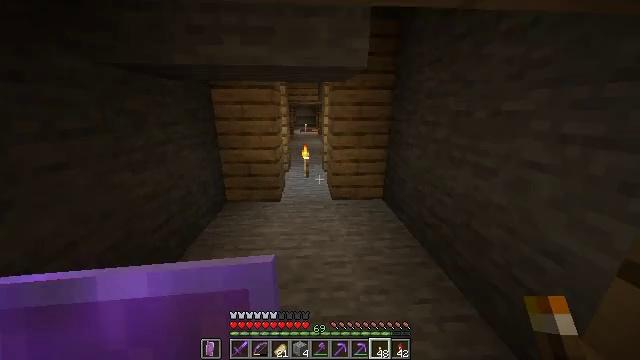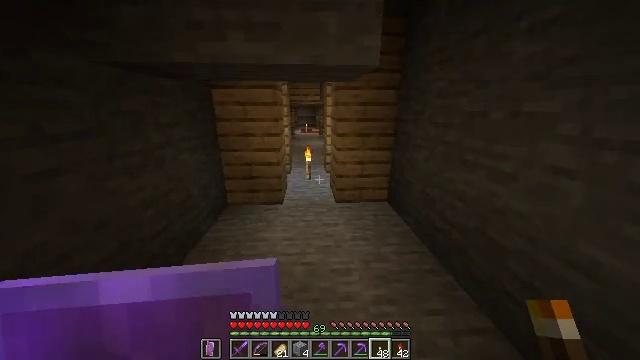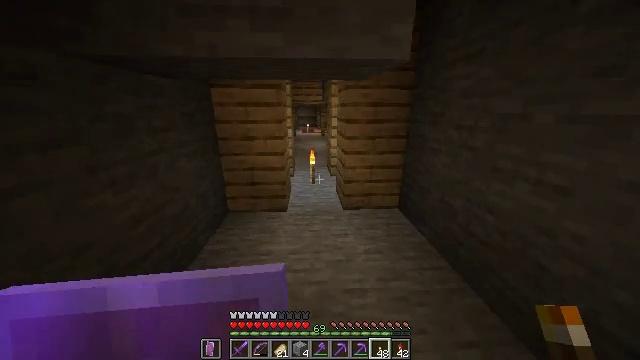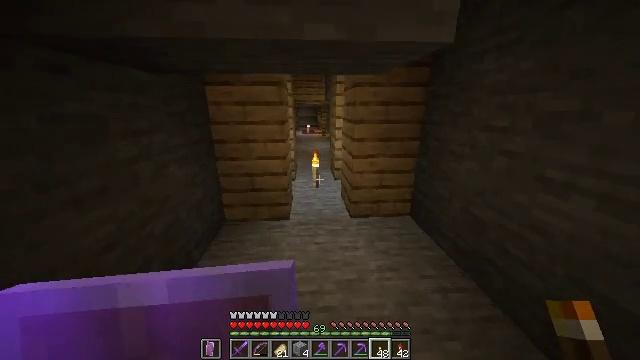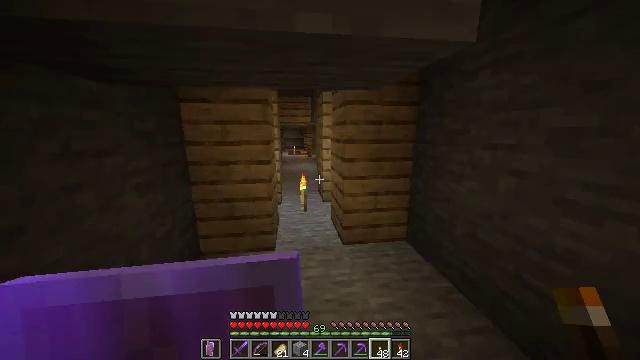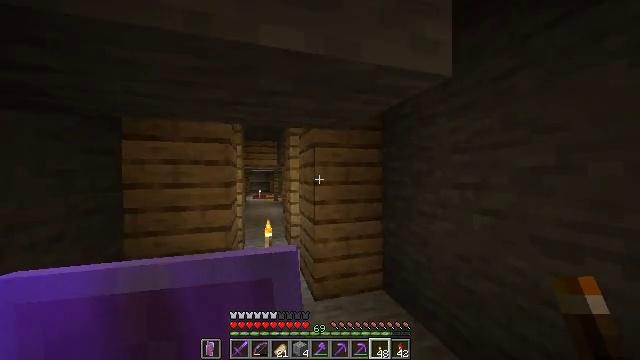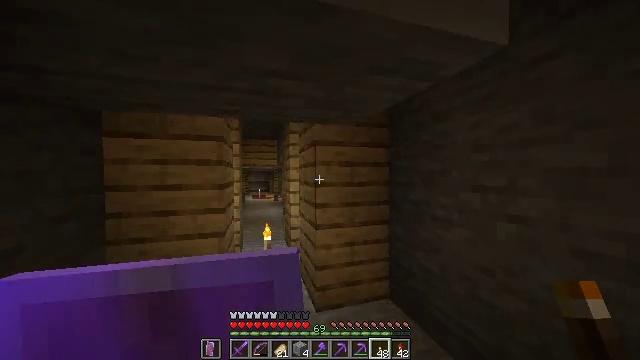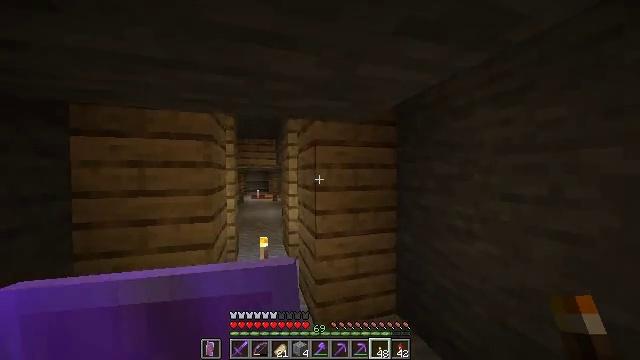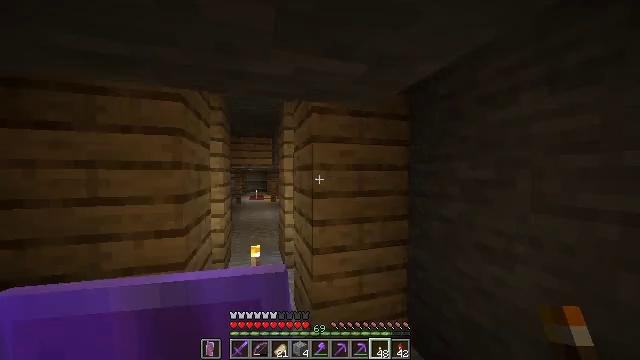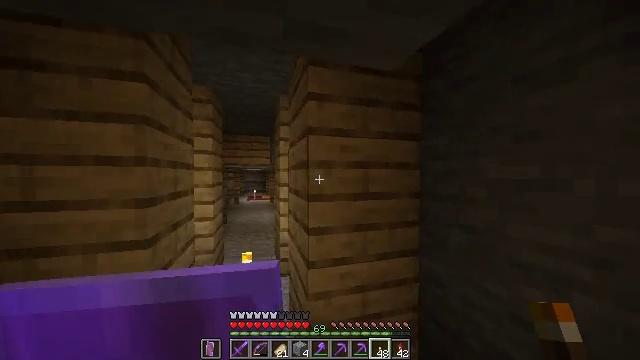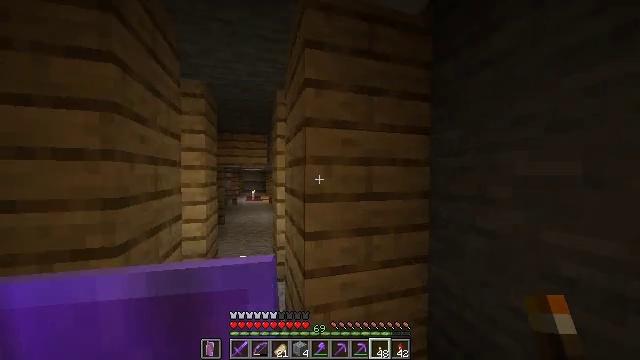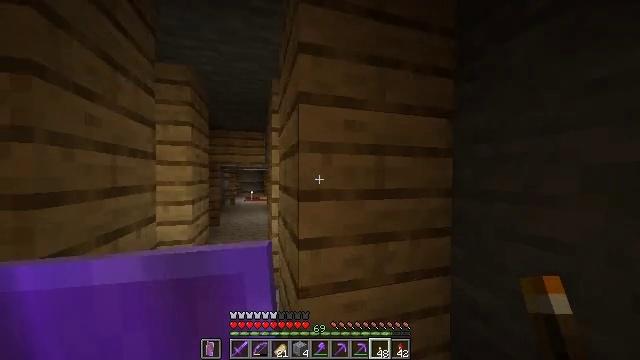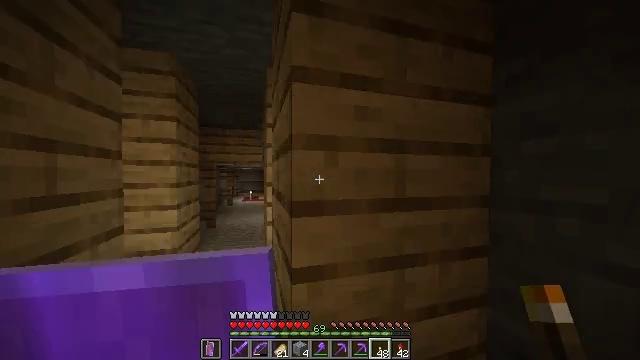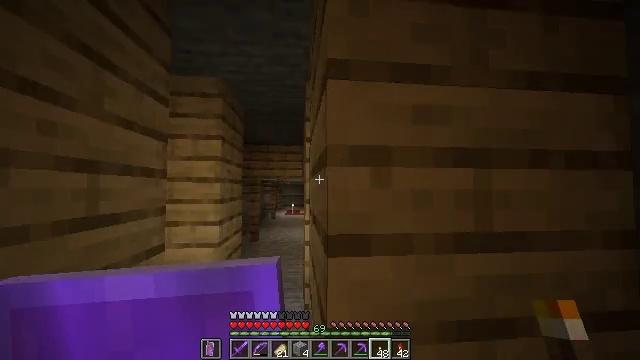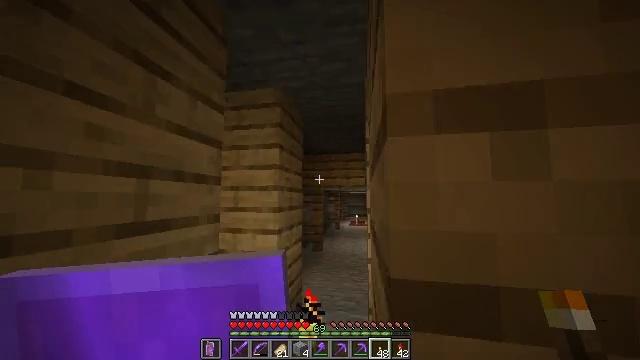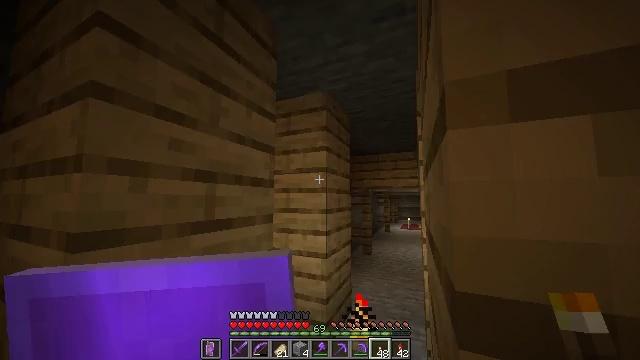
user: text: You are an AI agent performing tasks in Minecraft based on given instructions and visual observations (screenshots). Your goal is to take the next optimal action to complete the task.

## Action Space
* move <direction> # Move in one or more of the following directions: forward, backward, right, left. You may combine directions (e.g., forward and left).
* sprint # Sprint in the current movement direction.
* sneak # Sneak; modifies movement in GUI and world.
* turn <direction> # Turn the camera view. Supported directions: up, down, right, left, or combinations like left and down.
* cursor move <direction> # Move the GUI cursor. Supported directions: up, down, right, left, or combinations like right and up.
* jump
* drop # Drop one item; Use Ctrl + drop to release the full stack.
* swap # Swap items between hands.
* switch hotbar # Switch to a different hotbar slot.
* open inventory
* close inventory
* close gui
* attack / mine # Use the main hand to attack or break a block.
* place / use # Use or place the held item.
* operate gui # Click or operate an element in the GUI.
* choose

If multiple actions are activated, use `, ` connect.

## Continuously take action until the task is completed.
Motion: motion action
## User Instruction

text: Open the crafting table and craft polished andesite.
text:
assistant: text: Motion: move forward, sprint
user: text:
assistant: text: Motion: move forward, sprint
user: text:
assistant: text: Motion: move forward, sprint
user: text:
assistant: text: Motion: move forward, sprint, turn right and up
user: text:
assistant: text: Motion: move forward, sprint, turn right and up
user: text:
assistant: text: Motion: move forward, sprint
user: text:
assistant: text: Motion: move forward, sprint
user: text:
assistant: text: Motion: move forward, sprint
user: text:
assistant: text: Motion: move forward, sprint
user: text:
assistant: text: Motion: move forward, sprint
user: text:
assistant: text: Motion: move forward, sprint
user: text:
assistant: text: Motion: move forward, sprint
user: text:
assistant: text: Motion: move forward, sprint, turn left and up
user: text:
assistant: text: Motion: move forward, sprint, turn left and up
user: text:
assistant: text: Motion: move forward, sprint, turn left
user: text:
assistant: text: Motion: move forward, sprint, turn left
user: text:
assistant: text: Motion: move forward, sprint, turn left and down
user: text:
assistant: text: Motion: move forward
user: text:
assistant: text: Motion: move forward
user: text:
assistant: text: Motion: no_op
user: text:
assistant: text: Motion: no_op
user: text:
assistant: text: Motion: turn right and down
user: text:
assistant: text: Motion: turn right and down
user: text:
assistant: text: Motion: turn right and down
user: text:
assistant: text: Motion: turn right and down
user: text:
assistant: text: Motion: turn right and down
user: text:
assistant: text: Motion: no_op
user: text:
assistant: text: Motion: no_op
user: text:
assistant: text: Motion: no_op
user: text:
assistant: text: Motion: no_op